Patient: sex M, age 36
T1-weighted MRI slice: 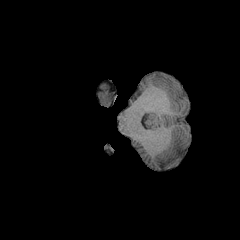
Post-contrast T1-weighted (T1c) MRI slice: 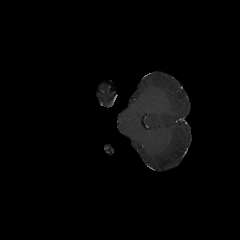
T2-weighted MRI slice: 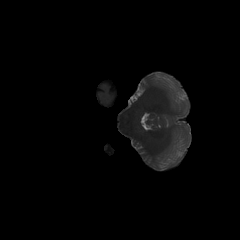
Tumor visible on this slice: no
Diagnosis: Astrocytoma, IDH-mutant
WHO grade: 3